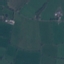
Label: Pasture